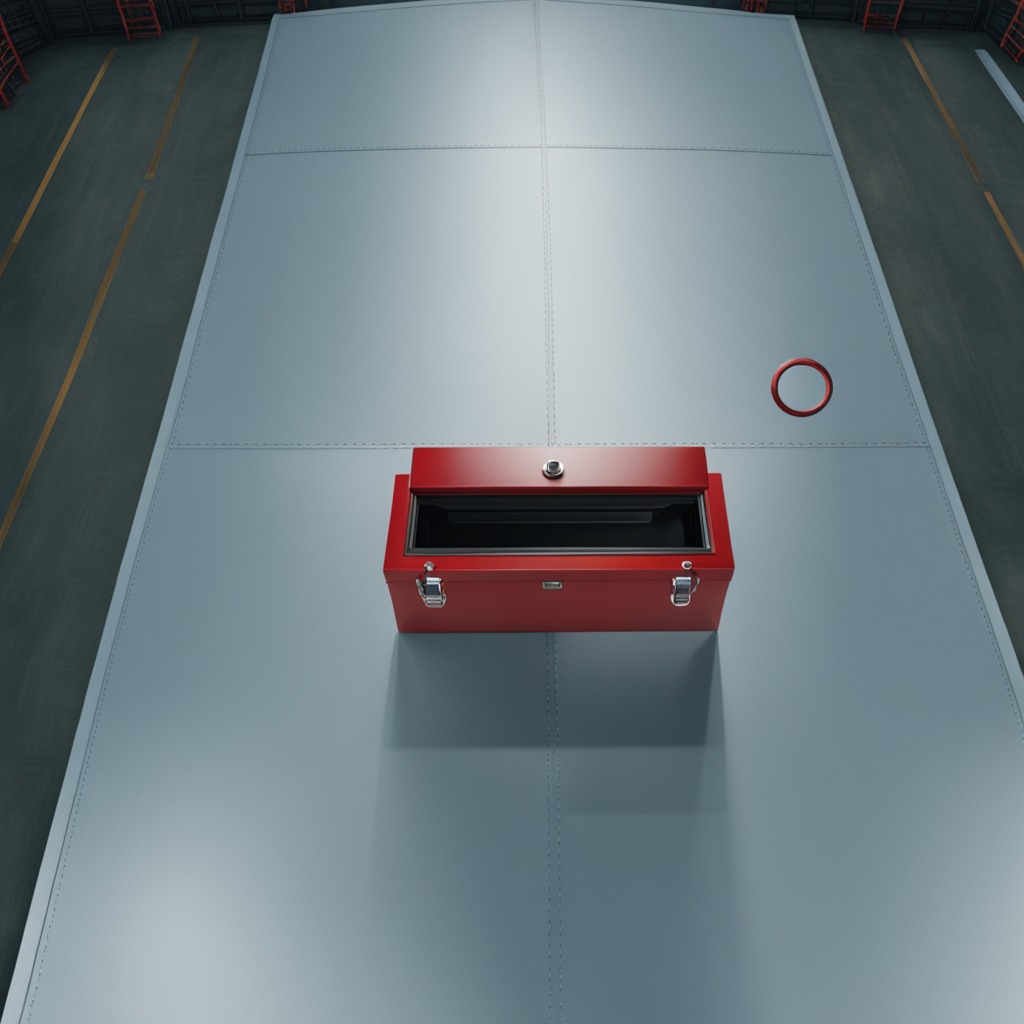
A rubber O-ring is lying on the toolbox surface.